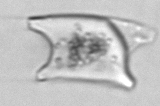
Label: Eucampia